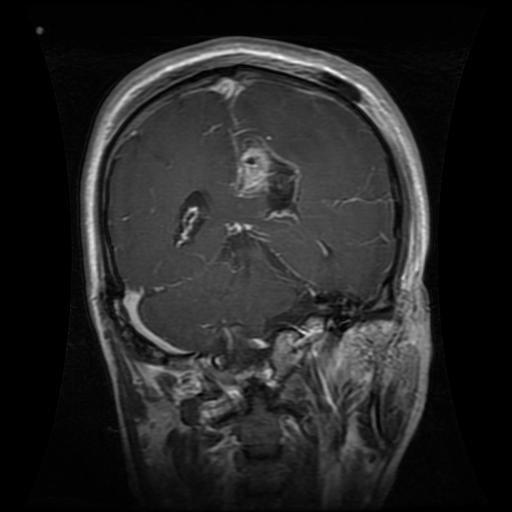
Label: glioma